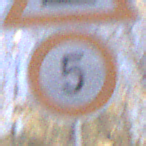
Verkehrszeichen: Geschwindigkeit5
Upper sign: UnebeneFahrbahn
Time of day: Midday
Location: Outdoor (Nature)
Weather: Clear
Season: NotSpecified
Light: Natural